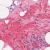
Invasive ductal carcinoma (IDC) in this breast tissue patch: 0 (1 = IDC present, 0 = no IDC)